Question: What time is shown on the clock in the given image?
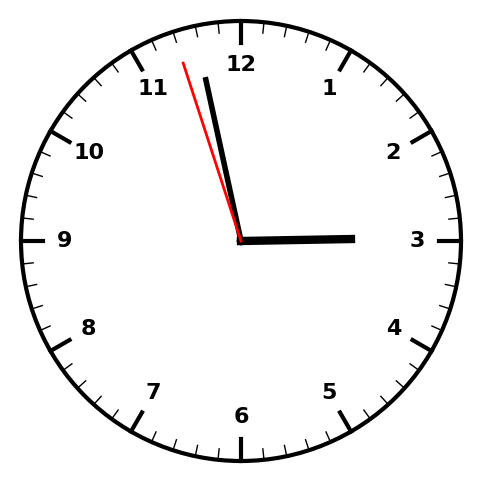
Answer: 02:57:57